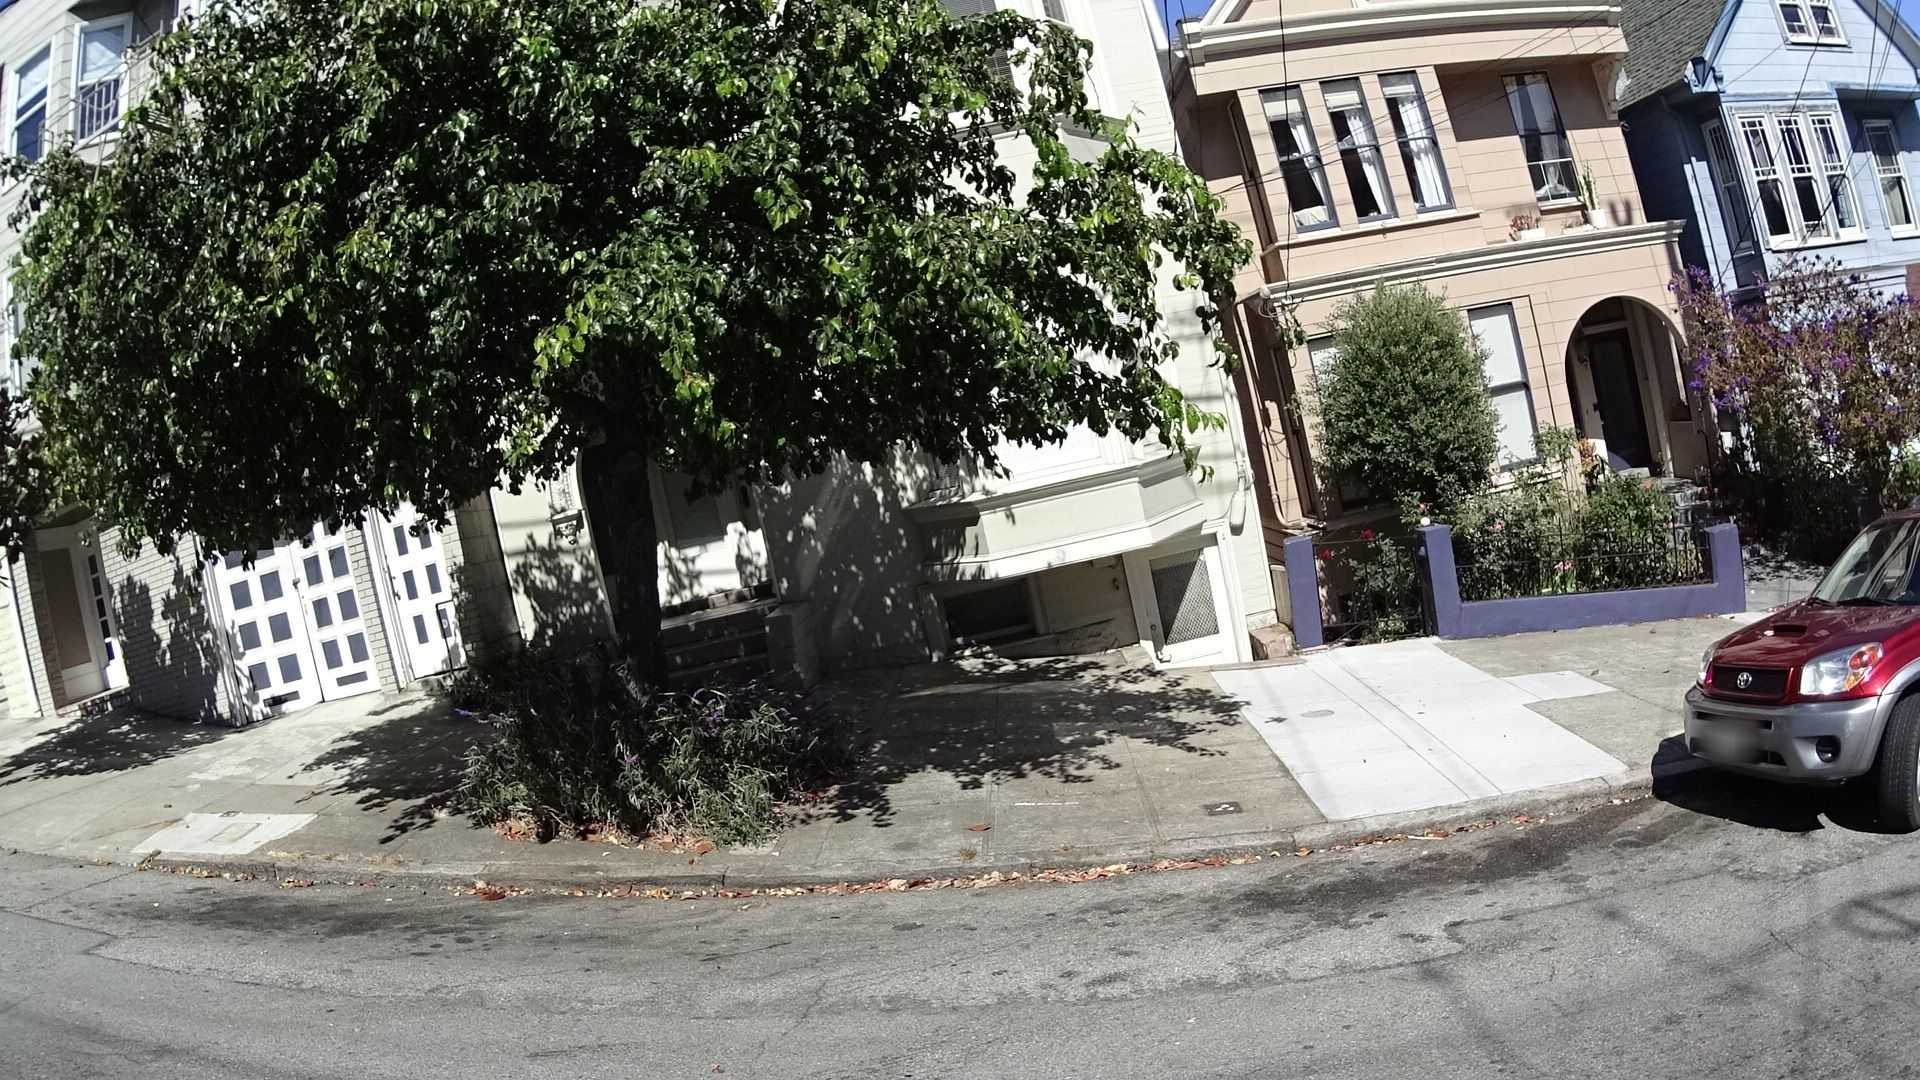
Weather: clear
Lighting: day
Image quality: good
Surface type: walking surface
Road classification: residential
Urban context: urban centre
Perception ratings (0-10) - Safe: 6.65, Lively: 9.68, Beautiful: 7.1, Boring: 4.07, Depressing: 2.65, Wealthy: 8.94